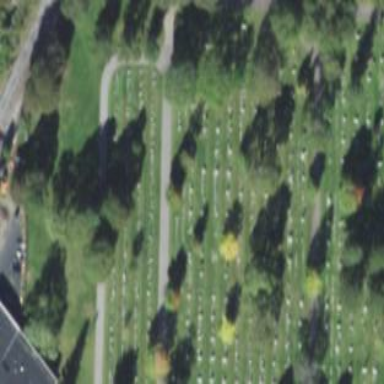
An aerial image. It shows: Historic memorial located in graveyard.